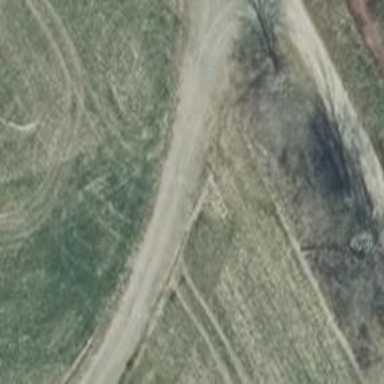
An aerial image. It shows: Gravel track with grade3 tracktype.